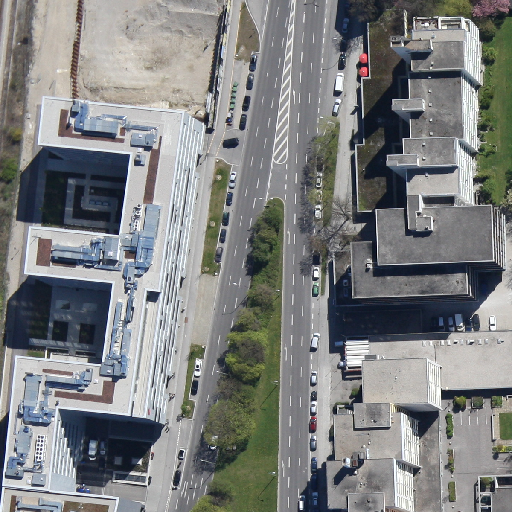
Referring expression: impervious surface